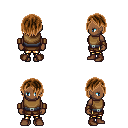
a pixel art fantasy rpg character, female body template, human, dark skin, leather chest armor, gold greaves, brown bangs hairstyle, leather bracers, brown shoes, four views (front, back, left, right), 2x2 character sprite sheet, small pixel art, hard edges, no anti-aliasing